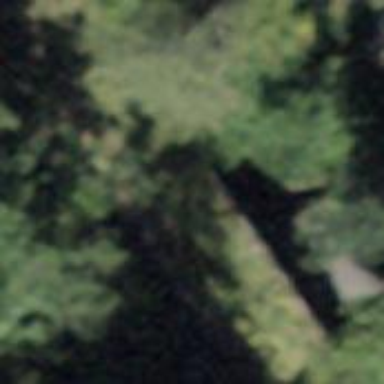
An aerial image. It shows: Abandoned railway bridge.